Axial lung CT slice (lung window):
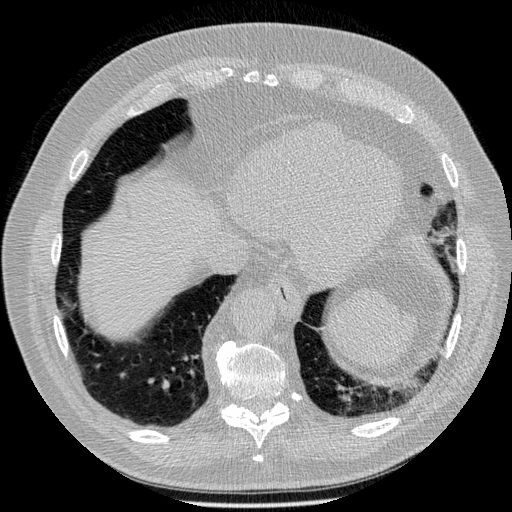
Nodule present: no